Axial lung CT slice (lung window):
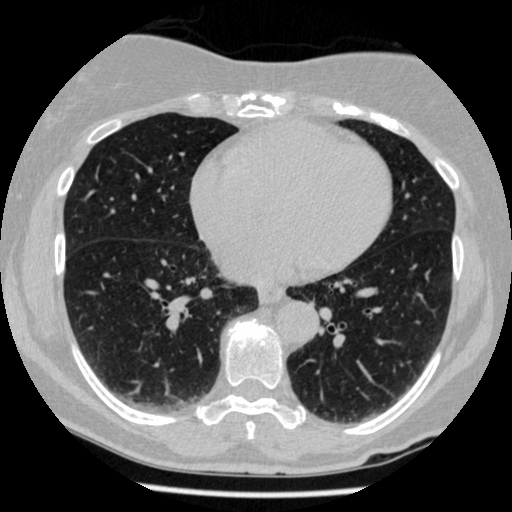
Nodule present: no